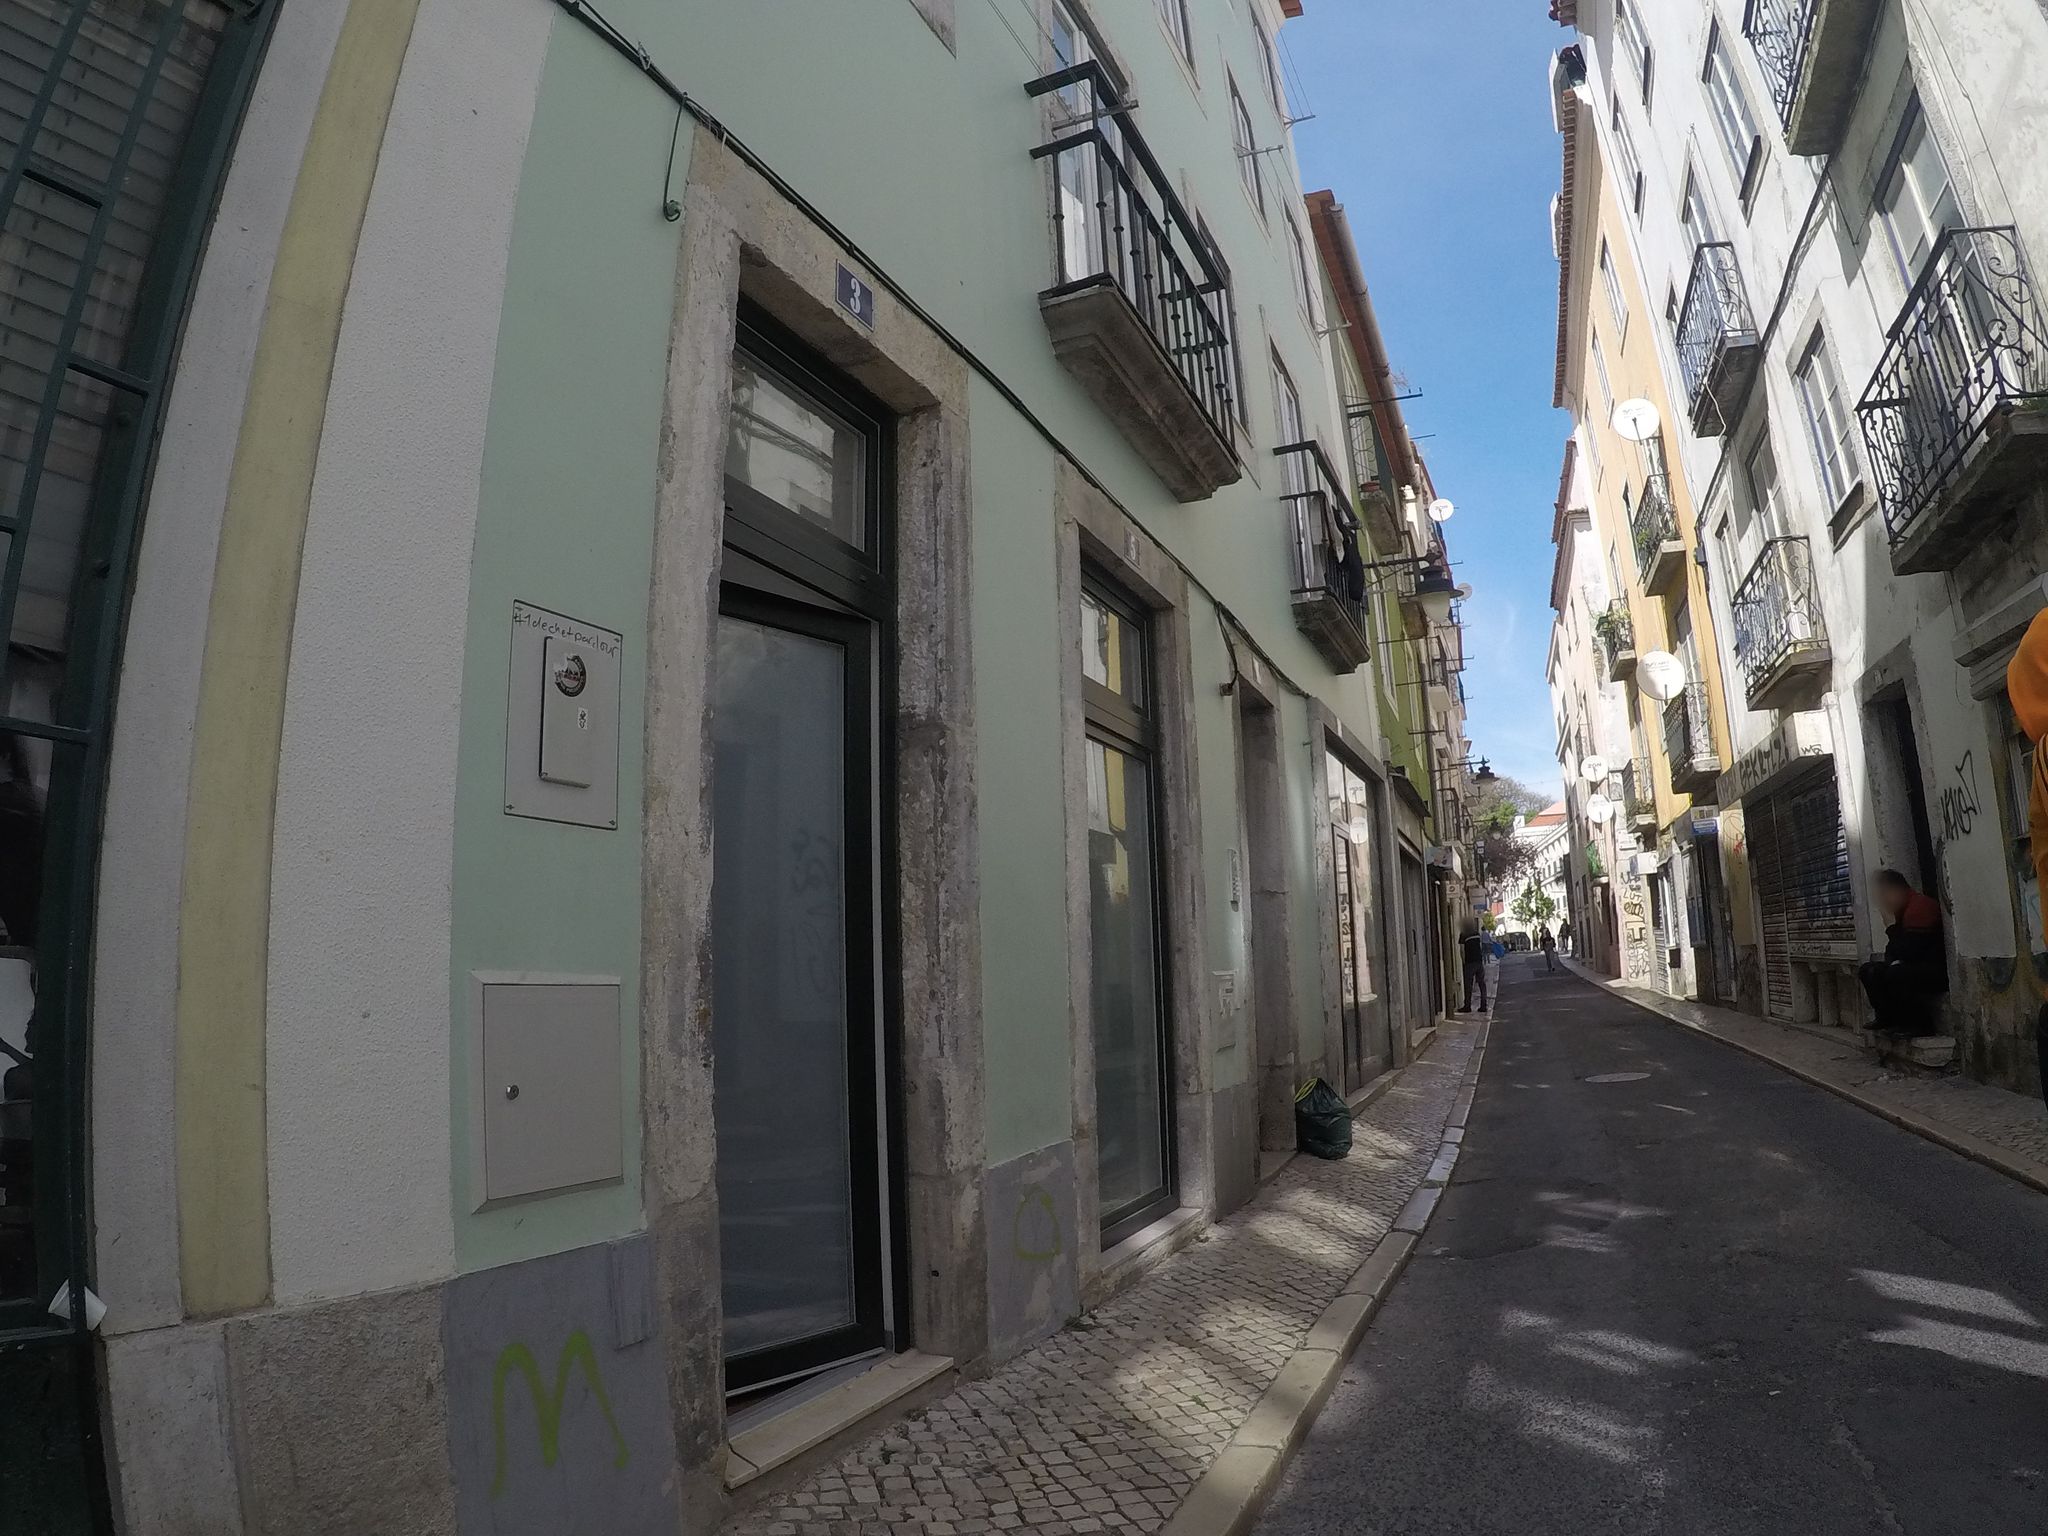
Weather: clear
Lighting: day
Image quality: good
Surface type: walking surface
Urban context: urban centre
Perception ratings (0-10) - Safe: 3.43, Lively: 7.22, Beautiful: 1.76, Boring: 5.29, Depressing: 4.67, Wealthy: 5.28